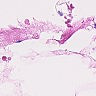
Metastatic tissue present: no